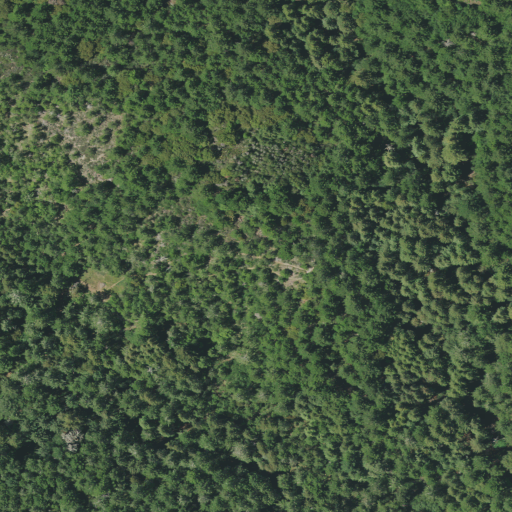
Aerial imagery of plain(s) in California named Van Wyck Meadow containing evergreen forest, mixed forest, low intensity development, and open development